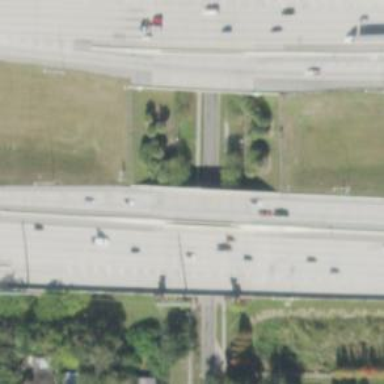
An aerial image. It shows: Bridge over motorway.